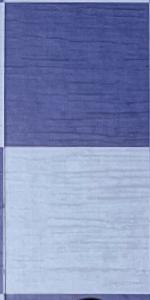
Label: Empty